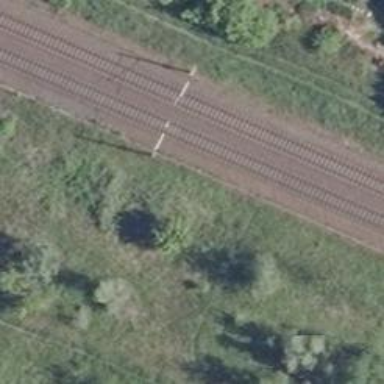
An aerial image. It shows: Solitary milestone along the railway.